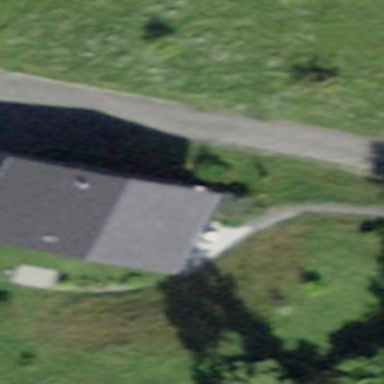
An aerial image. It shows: Detached building.